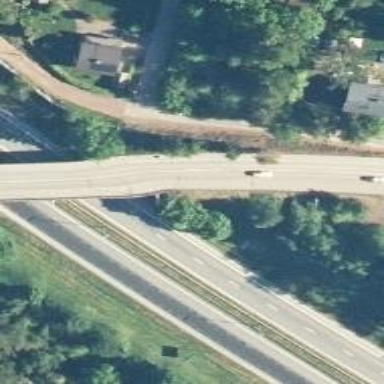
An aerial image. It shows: Asphalt road on secondary bridge.